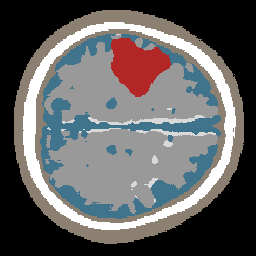
Label: lesion